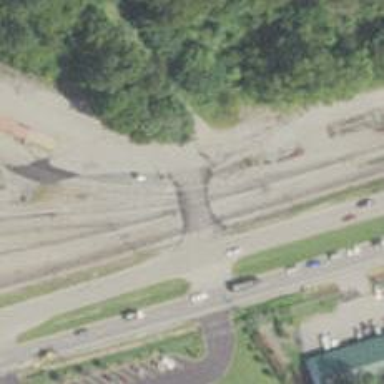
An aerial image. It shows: Railway level crossing.